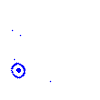
Particle: pion